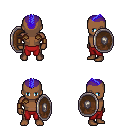
a pixel art fantasy rpg character, male body template, human, dark skin, leather shoulder armor, red pants, blue short mohawk hairstyle, leather bracers, shield, four views (front, back, left, right), 2x2 character sprite sheet, small pixel art, hard edges, no anti-aliasing